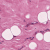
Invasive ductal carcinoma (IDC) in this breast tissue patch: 0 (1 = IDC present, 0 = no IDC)